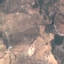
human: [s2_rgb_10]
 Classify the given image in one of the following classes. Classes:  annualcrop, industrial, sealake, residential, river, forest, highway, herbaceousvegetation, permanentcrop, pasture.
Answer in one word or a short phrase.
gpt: PermanentCrop